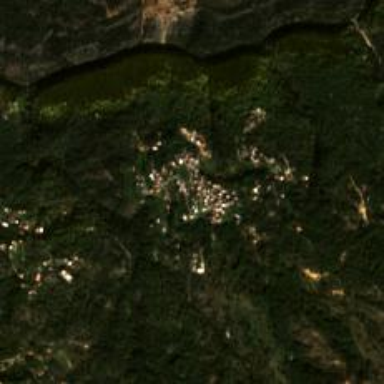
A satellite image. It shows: Village area.